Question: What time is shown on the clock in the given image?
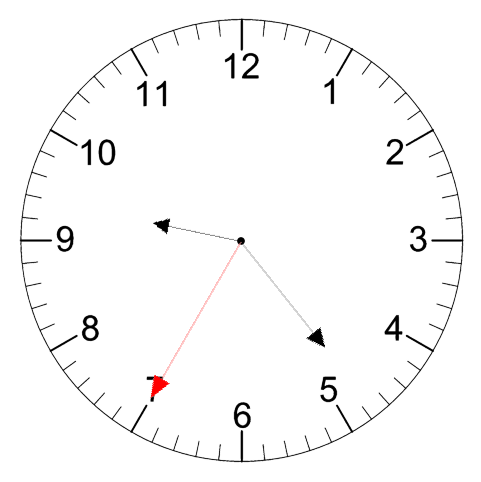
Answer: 09:23:35